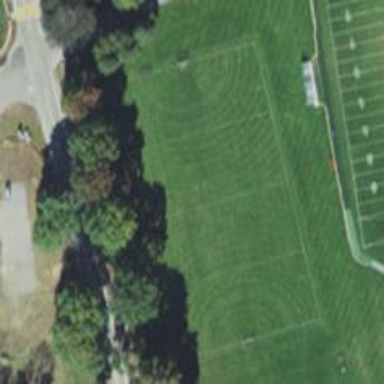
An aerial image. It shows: Pitch designated for soccer and field hockey sports.